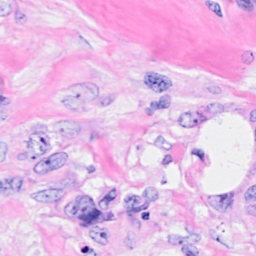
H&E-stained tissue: Breast